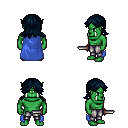
a pixel art fantasy rpg character, male body template, orc, green skin, blue cape, metal pants, raven loose hair, dagger, four views (front, back, left, right), 2x2 character sprite sheet, small pixel art, hard edges, no anti-aliasing